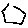
Label: hexagon